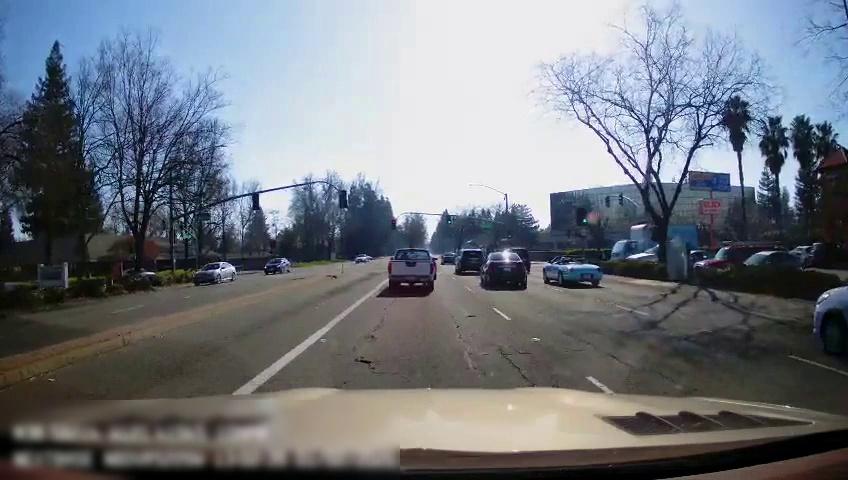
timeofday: Day
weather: Sunny
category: Drivable Space
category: Vehicles | Car
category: Vehicles | SUV
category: Vehicles | SUV
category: Vehicles | Car
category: Vehicles | Truck
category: Vehicles | SUV
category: Vehicles | SUV
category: Vehicles | Car
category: Vehicles | Car
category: Vehicles | Car
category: Vehicles | Car
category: Vehicles | Truck
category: Vehicles | Car
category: Vehicles | Car
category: Vehicles | Car
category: Lanes | Current Lane
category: Lanes | Alternate Lane
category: Lanes | Current Lane
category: Traffic | Lights
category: Traffic | Lights
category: Traffic | Lights
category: Traffic | Lights